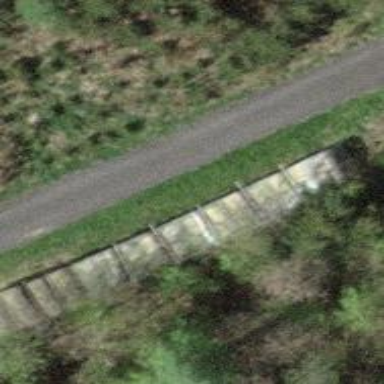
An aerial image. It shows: Track on the ground with grade3 tracktype.